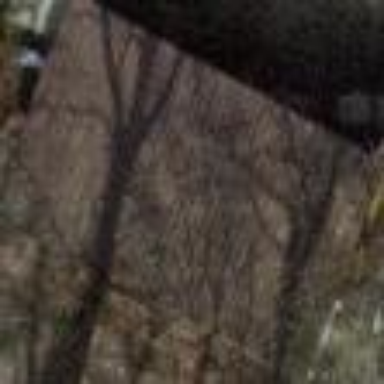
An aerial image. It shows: Shed.